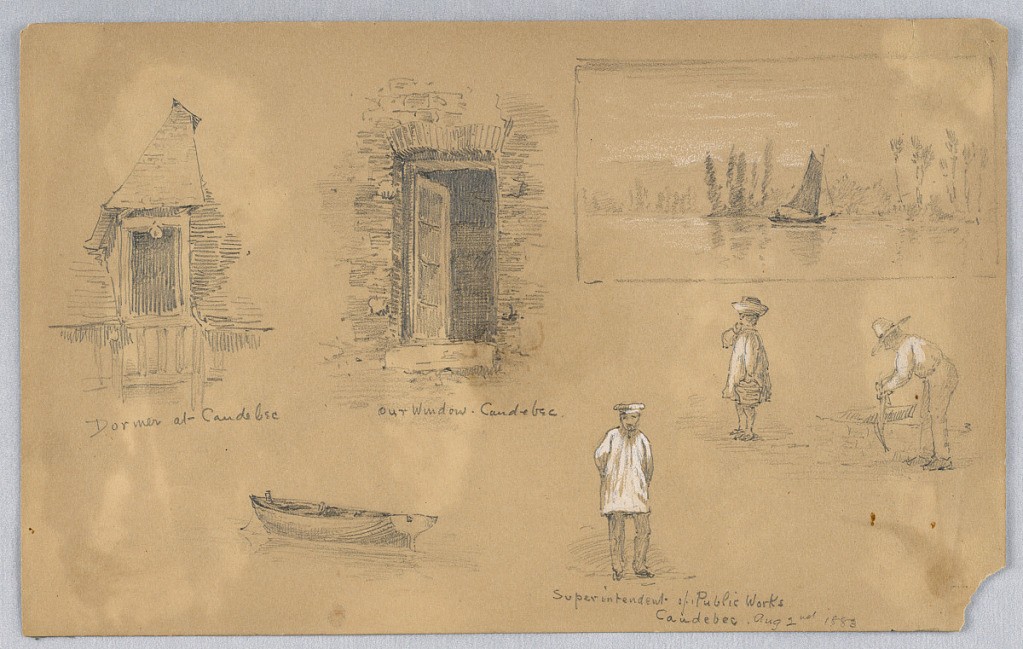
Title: Sketches in Canebec
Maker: Arnold William Brunner, American, 1857–1925
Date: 1883
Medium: Graphite and white heightening on brown paper
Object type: Drawing
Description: Dormer window, left; a rowboat, lower center; figures, right; sailboat on a lake, upper right.